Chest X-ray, AP view. Patient: 49 years old, sex F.
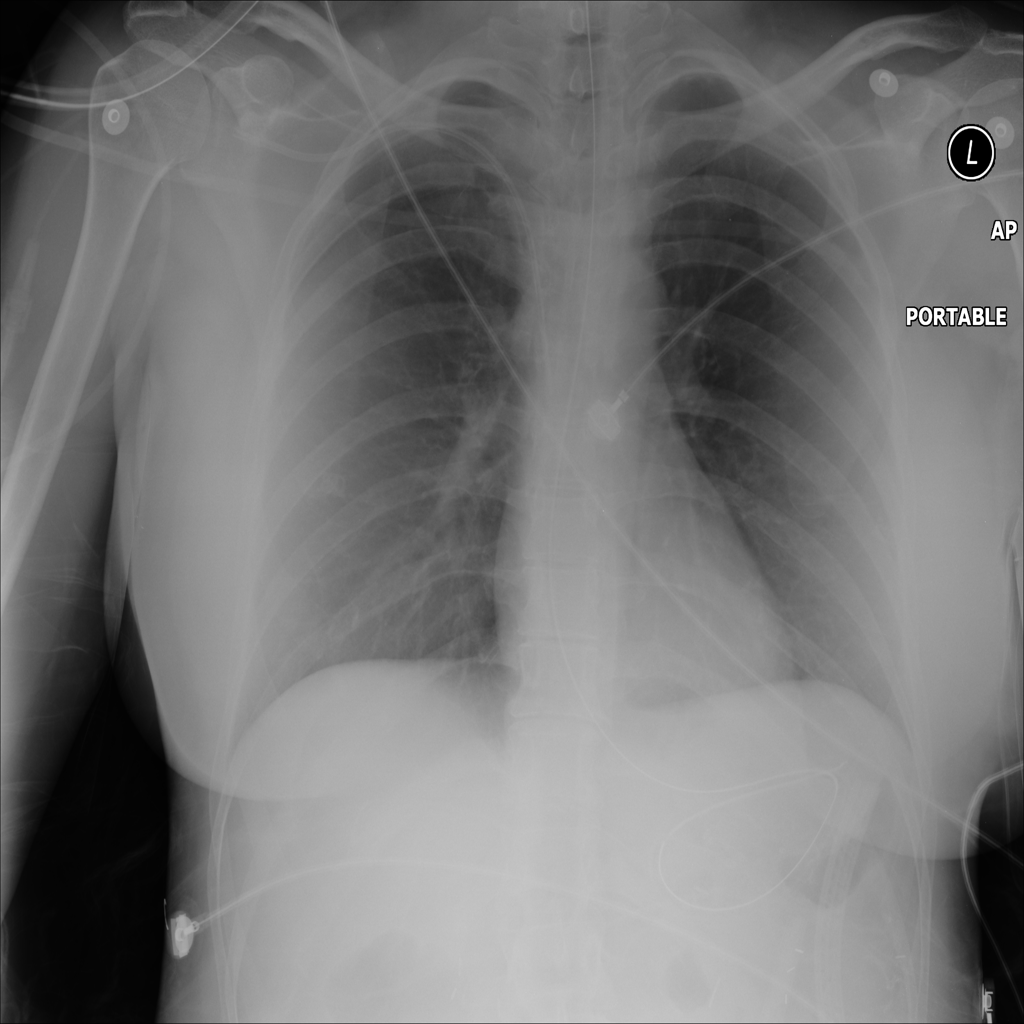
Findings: Pneumothorax